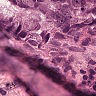
Metastatic tissue present: yes